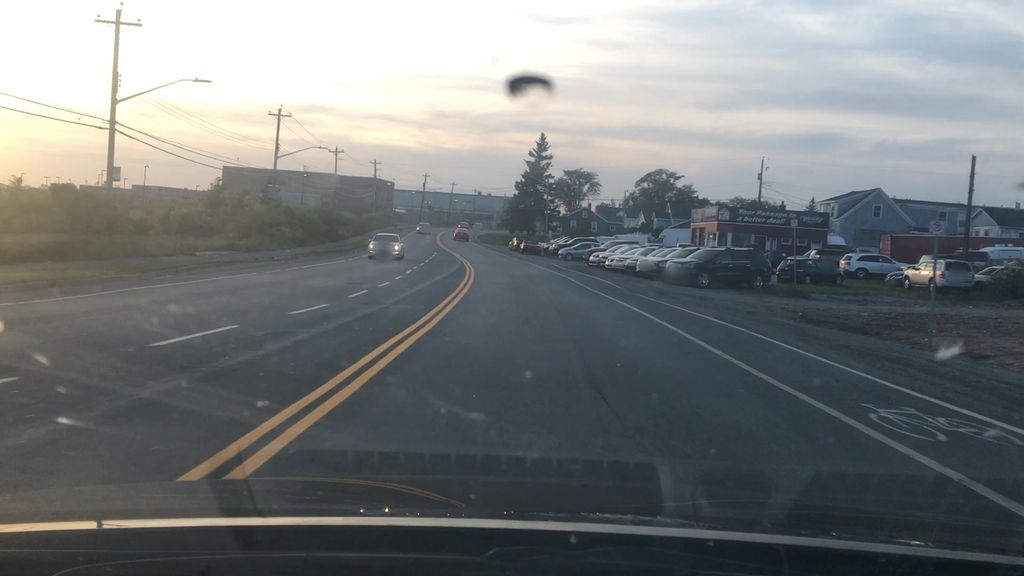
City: halifax